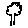
Label: tree